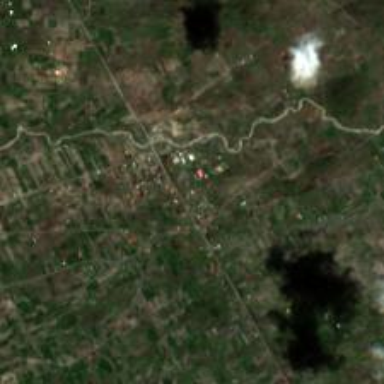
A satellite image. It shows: Village.